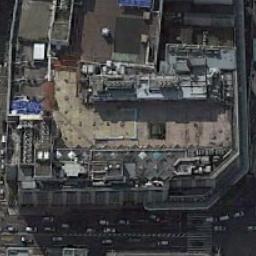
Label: commercial_area